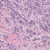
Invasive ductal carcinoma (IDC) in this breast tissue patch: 1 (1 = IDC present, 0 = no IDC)